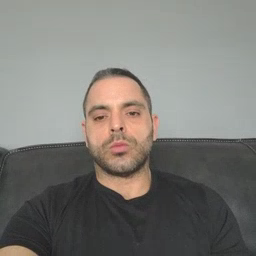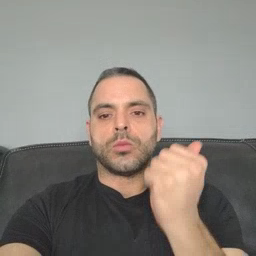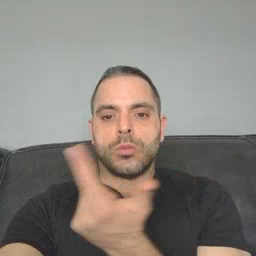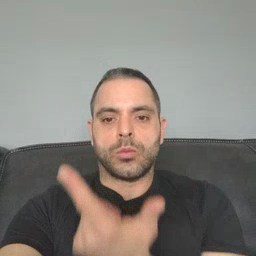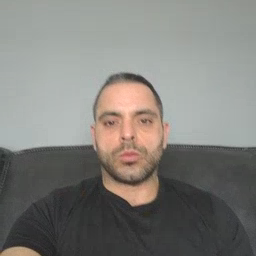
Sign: all